Question: I have copied a DB from one my computers and using it here. On trying to open the page which requires the fetching content from DB, on con.open I am getting this exception:
> Unable to open the physical file "E:\Program Files\Microsoft SQL
Server\MSSQL10.SQLEXPRESS\MSSQL\DATA\cakephp.mdf". Operating system error 32: "32(The
process cannot access the file because
it is being used by another
process.)".
Unable to open the physical file "E:\Program Files\Microsoft SQL
Server\MSSQL10.SQLEXPRESS\MSSQL\DATA\cakephp_log.LDF".
Operating system error 32: "32(The
process cannot access the file because
it is being used by another
process.)".
Cannot open database "cakephp" requested by the login. The login
failed.
Login failed for user 'Sarin-PC\Sarin'.
I have attached the database from Management Studio Express 2008 and I have also checcked the connection string. Here it is:
'''
<connectionStrings>
<add name="cn" connectionString="server=.\sqlexpress;database=cakephp;integrated security=true;uid=sarin;pwd=******"/>
</connectionStrings>
'''
In Visual Studio, when I test the connection, it says "Test connection succeeded". However, there is one strange thing going on. When I login to the Management Studio, there is no + sign with the newly attached database, as shown.

If the full WebConfig is reqiured to be seen, I have pasted it here: <URL>
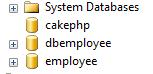
Answer: There are users of the database, but, there are also users of the server. One user has to have login rights to SqlServer before it can use the database.
In your case you copied the database and it's users, but those users don't have login permissions on the new server. Solution would be to add a new Login account on SqlServer (go to the Security node of the SqlServer, not the Security node of the database), and add it there. When you add that user, assign it to the database as well, and that should work.
Edit: After reading your issue further, is it possible that there are two sql servers targeting the same mdf file? Because that cannot work. Also, when copying database files, have you detached them before copying? If that's all fine, then try making backup and then restore.